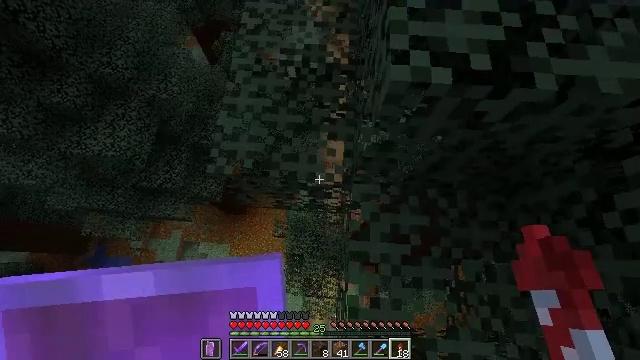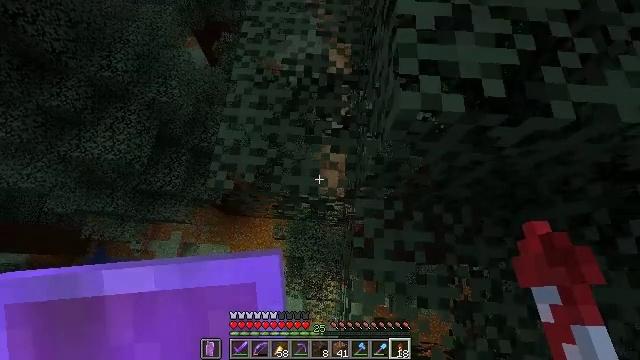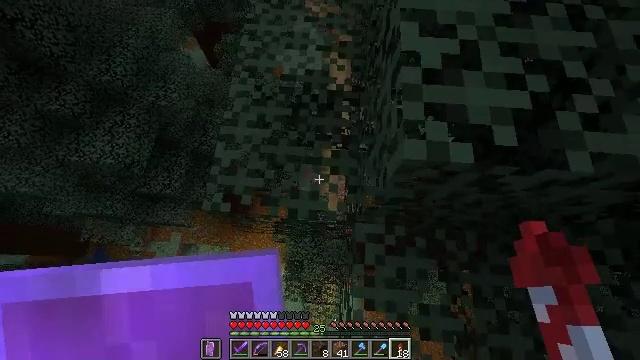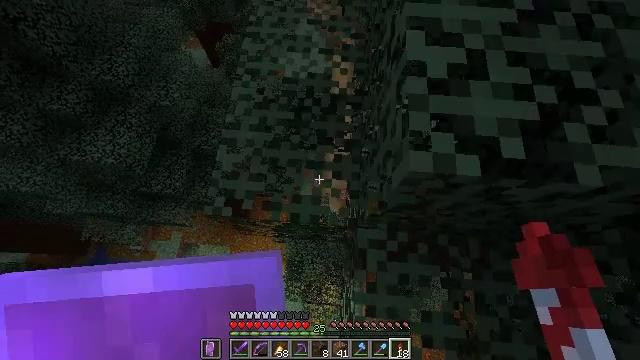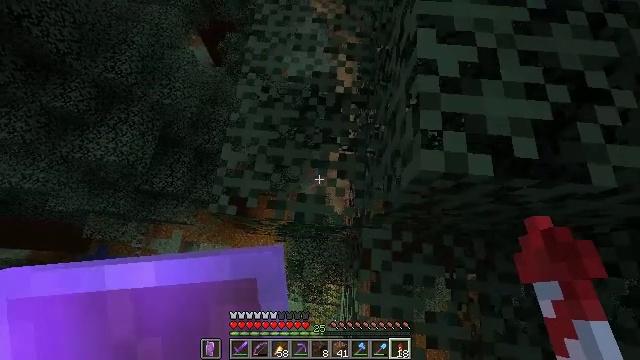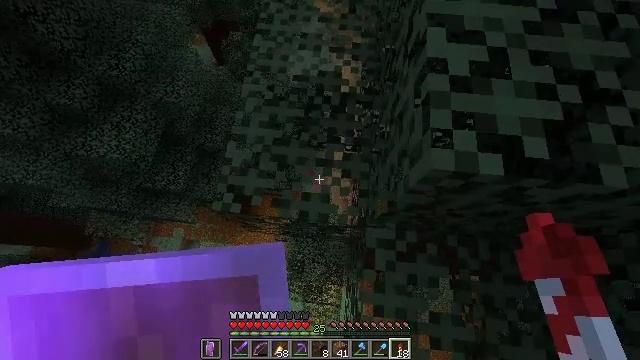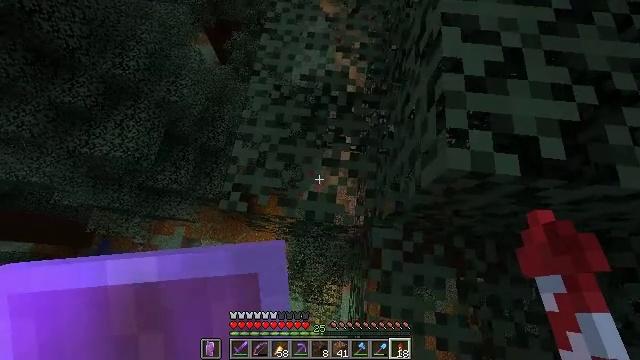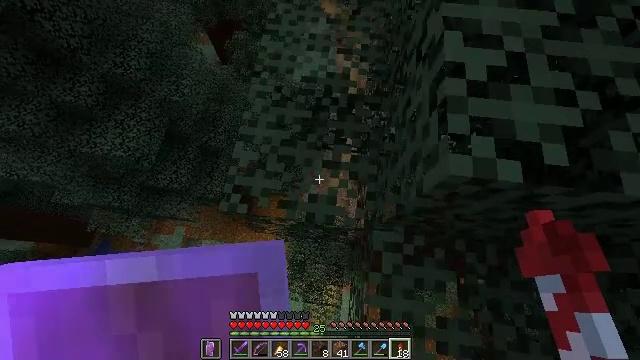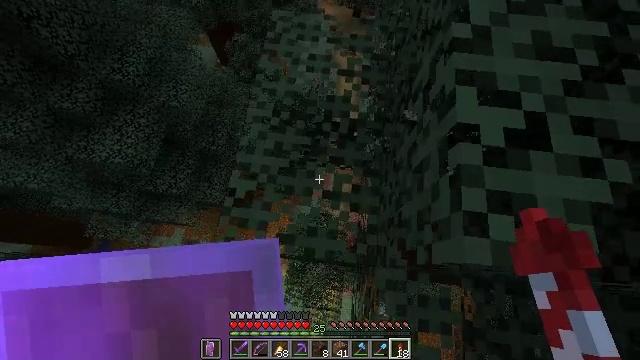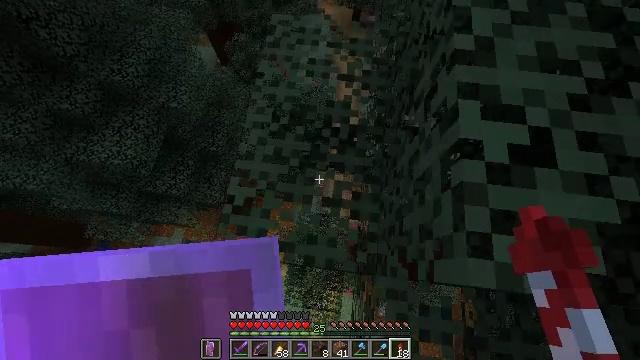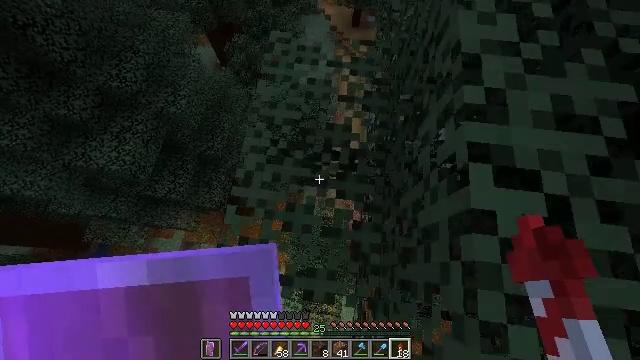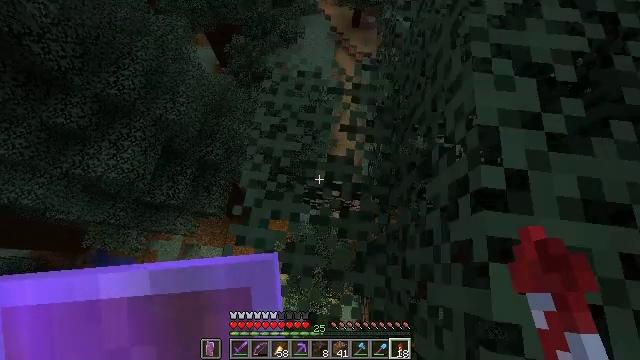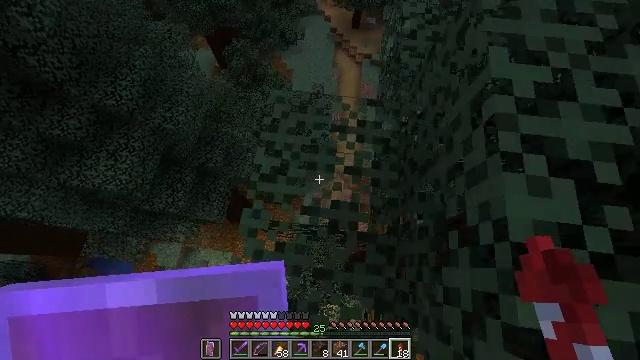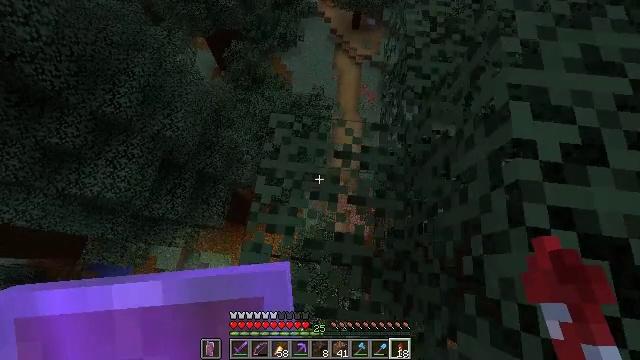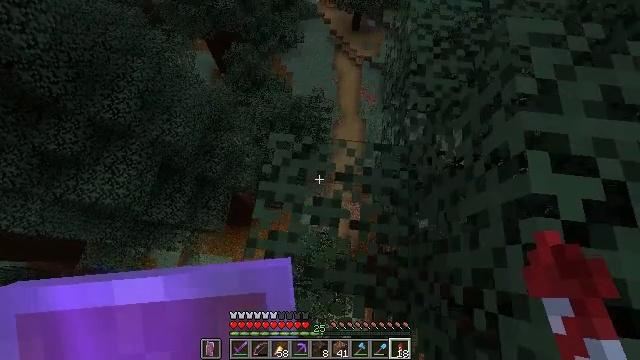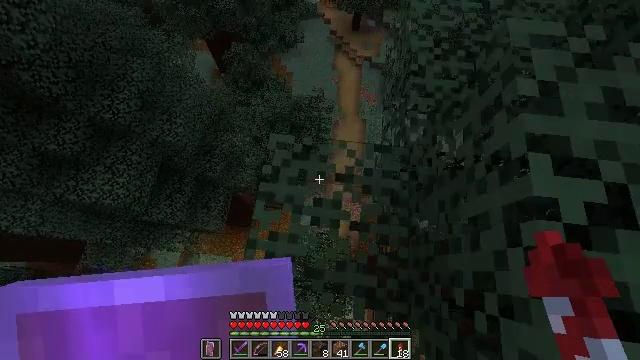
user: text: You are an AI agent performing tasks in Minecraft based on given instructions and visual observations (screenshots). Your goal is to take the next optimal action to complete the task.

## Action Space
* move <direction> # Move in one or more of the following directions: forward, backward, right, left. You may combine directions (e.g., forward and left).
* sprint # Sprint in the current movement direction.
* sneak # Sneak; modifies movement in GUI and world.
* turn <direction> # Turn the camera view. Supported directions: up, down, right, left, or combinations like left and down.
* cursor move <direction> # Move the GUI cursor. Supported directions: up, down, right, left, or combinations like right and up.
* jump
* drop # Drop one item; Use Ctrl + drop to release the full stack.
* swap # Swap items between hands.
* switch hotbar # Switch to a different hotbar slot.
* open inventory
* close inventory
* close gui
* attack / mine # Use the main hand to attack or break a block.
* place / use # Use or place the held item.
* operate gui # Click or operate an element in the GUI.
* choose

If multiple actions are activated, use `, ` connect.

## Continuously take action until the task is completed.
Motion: motion action
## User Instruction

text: Punch the spruce leaves to get saplings.
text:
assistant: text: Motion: move forward
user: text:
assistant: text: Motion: move forward
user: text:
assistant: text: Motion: move forward
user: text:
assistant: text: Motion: move forward
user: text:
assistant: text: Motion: move forward
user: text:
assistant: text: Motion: move forward
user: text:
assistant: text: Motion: move forward
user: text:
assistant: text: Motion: move forward
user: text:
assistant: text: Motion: move forward
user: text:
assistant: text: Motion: move forward
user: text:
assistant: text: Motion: move forward
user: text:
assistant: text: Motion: move forward
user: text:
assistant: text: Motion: move forward
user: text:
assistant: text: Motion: no_op
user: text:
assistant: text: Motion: move left
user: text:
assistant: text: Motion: move left
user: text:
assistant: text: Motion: move left
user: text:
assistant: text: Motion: move left
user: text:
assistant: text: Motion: move left, turn right and down
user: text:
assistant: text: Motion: turn right and down
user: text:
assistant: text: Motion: turn right and down
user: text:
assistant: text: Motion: turn down
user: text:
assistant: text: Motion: no_op
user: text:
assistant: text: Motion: no_op
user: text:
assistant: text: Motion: no_op
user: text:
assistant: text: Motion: no_op
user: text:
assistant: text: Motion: no_op
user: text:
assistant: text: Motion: no_op
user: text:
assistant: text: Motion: no_op
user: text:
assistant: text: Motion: move right